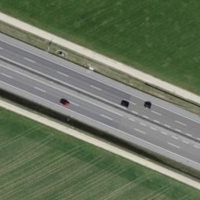
EUNIS habitat code: 57
Species observed at this site:
Corvus corone